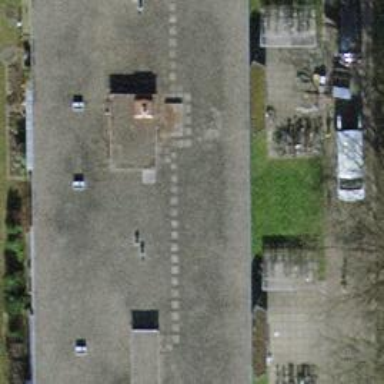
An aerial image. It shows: Flat-roofed apartment building.